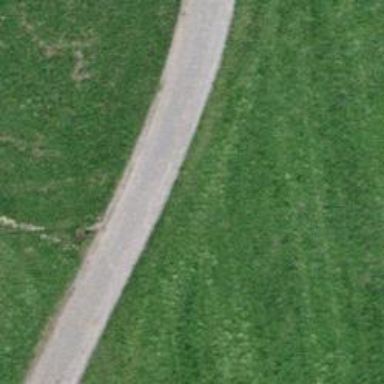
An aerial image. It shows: Track with compacted grade2 surface.